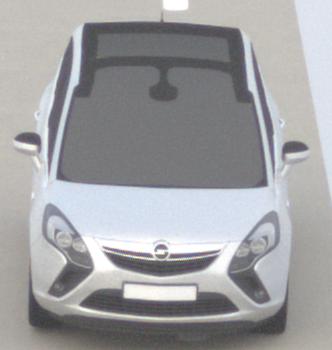
Make: Opel
Model: Zafira Tourer 1.8
Detailed model: Zafira (C) Tourer
Model produced from: 2012/01
Model produced until: 2015/06
Doors: 5
Color: white
Road condition: dry road
Daytime: morning or afternoon
Contrast: low contrast